Question: I have pretty much zero experience setting up servers, but currently my job is to set one up (don't ask why). It's an an apache-tomcat6 server.
I followed some instructions step by step, and when it came time to test that everything was working, here's what I got:

I know this is a bit of a shot in the dark, but does anyone know what I can do to fix this?
Please let me know if there's any further information I can provide to help!
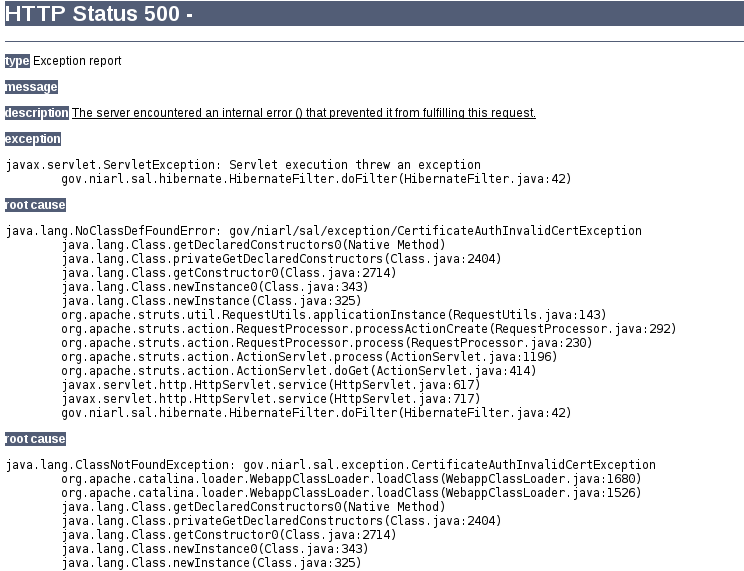
Answer: you're missing 'CertificateAuthInvalidCertException' class in your classpath.
Add it to tomcat / application